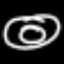
Label: donut